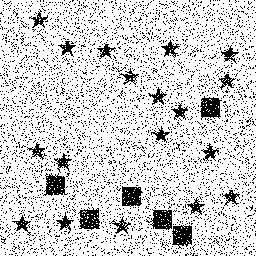
Squares: 6
Triangles: 0
Stars: 18
Total shapes: 24